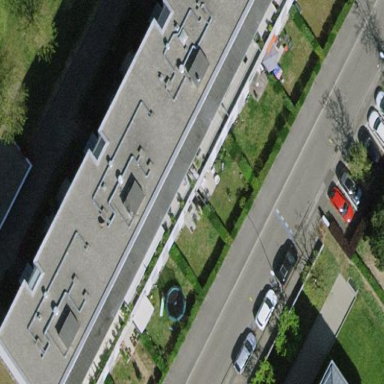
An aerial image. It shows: Garden surrounded by fence.